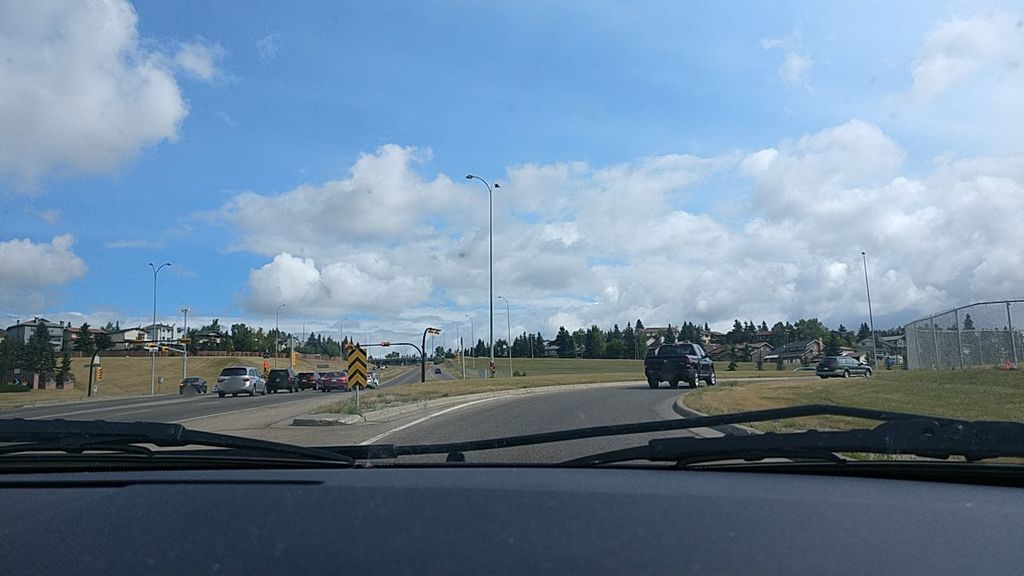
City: calgary